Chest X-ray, AP view. Patient: 58 years old, sex M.
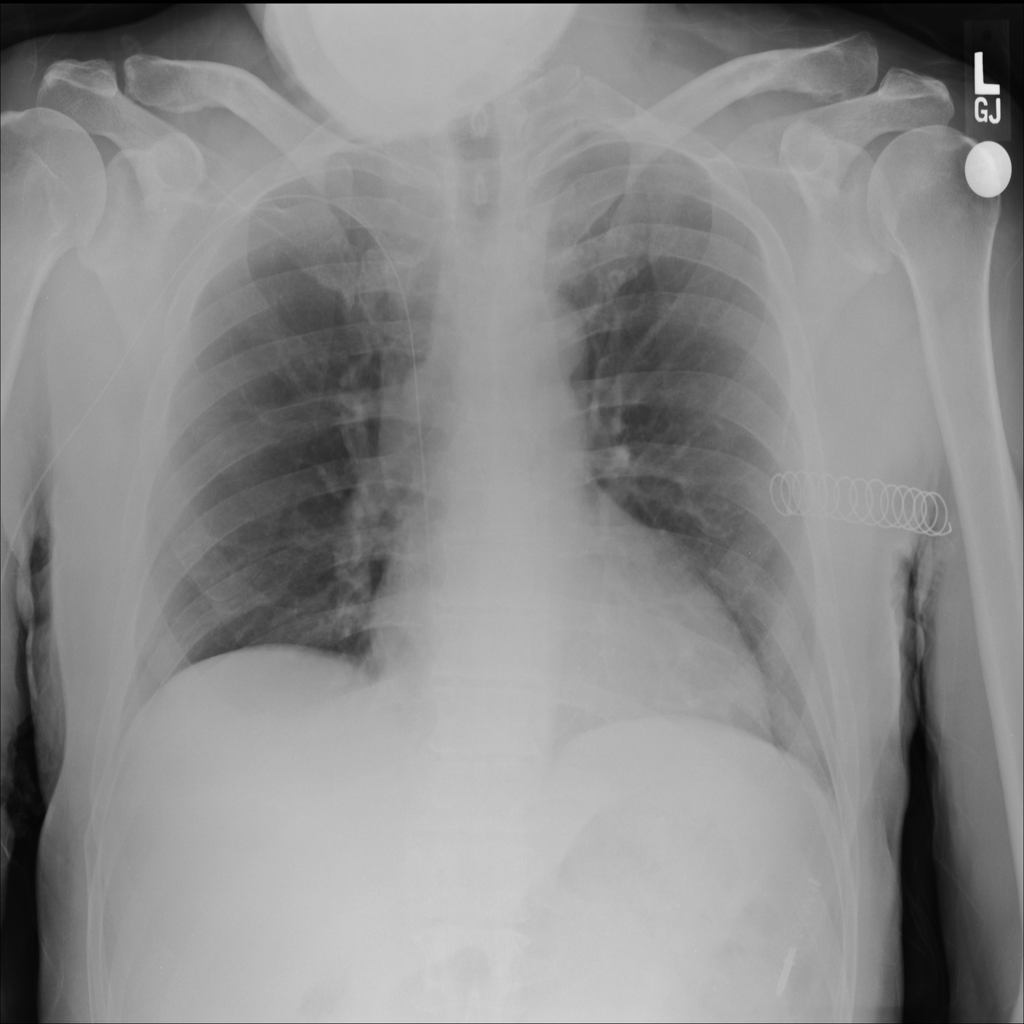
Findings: No Finding